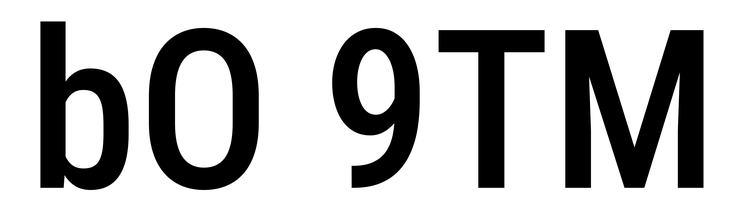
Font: Roboto_Condensed_Medium